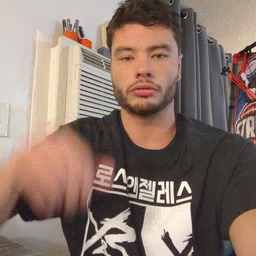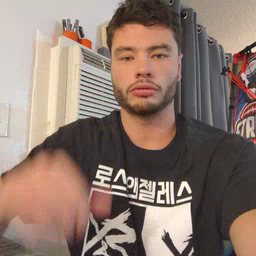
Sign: frog